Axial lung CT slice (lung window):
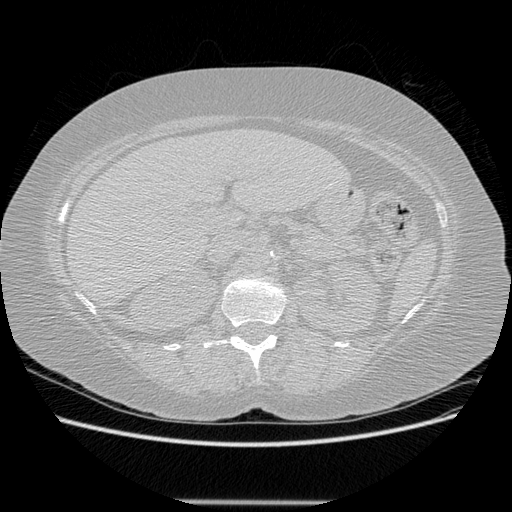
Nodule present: no